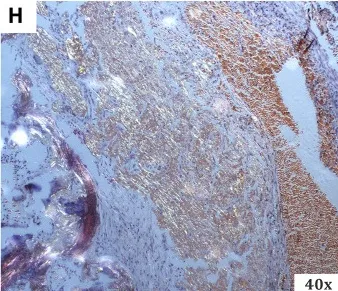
A summary of the special staining techniques used during the histopathological evaluation. . Polarised light imaging with typical apple green dichroism.
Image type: pathology (immunostaining)